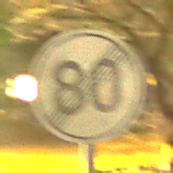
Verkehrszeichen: EndeGeschwindigkeit80
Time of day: Night
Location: Outdoor (Suburban)
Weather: Clear
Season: NotSpecified
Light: Artificial